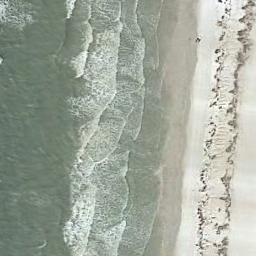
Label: beach